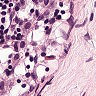
Metastatic tissue present: no